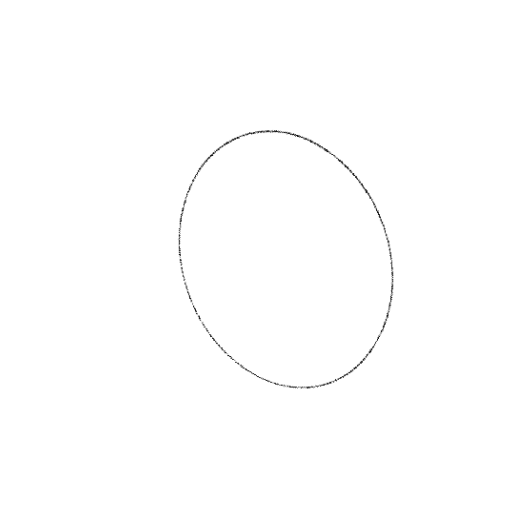
Crossing number: 0